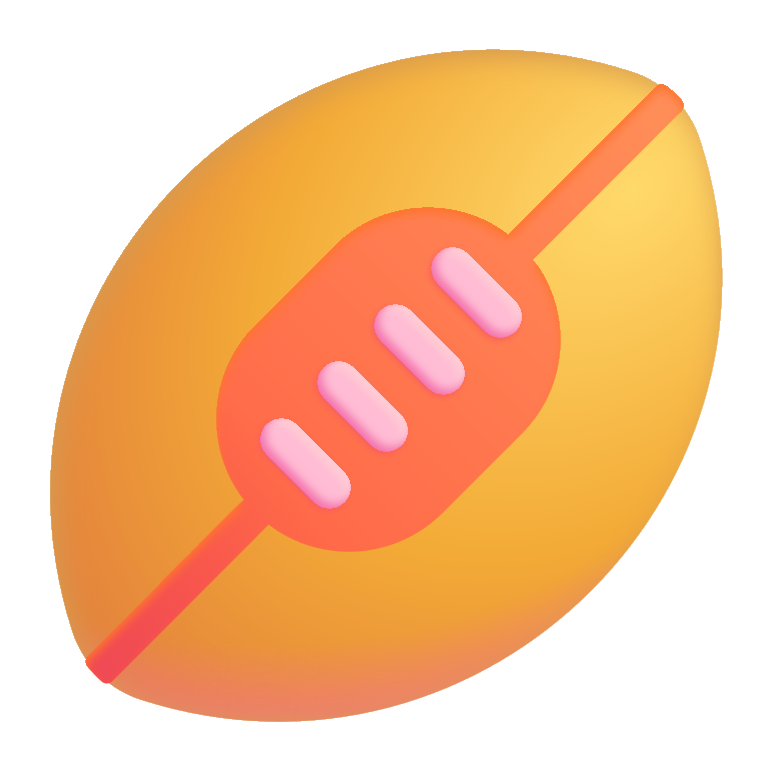
rugby football color